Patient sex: M
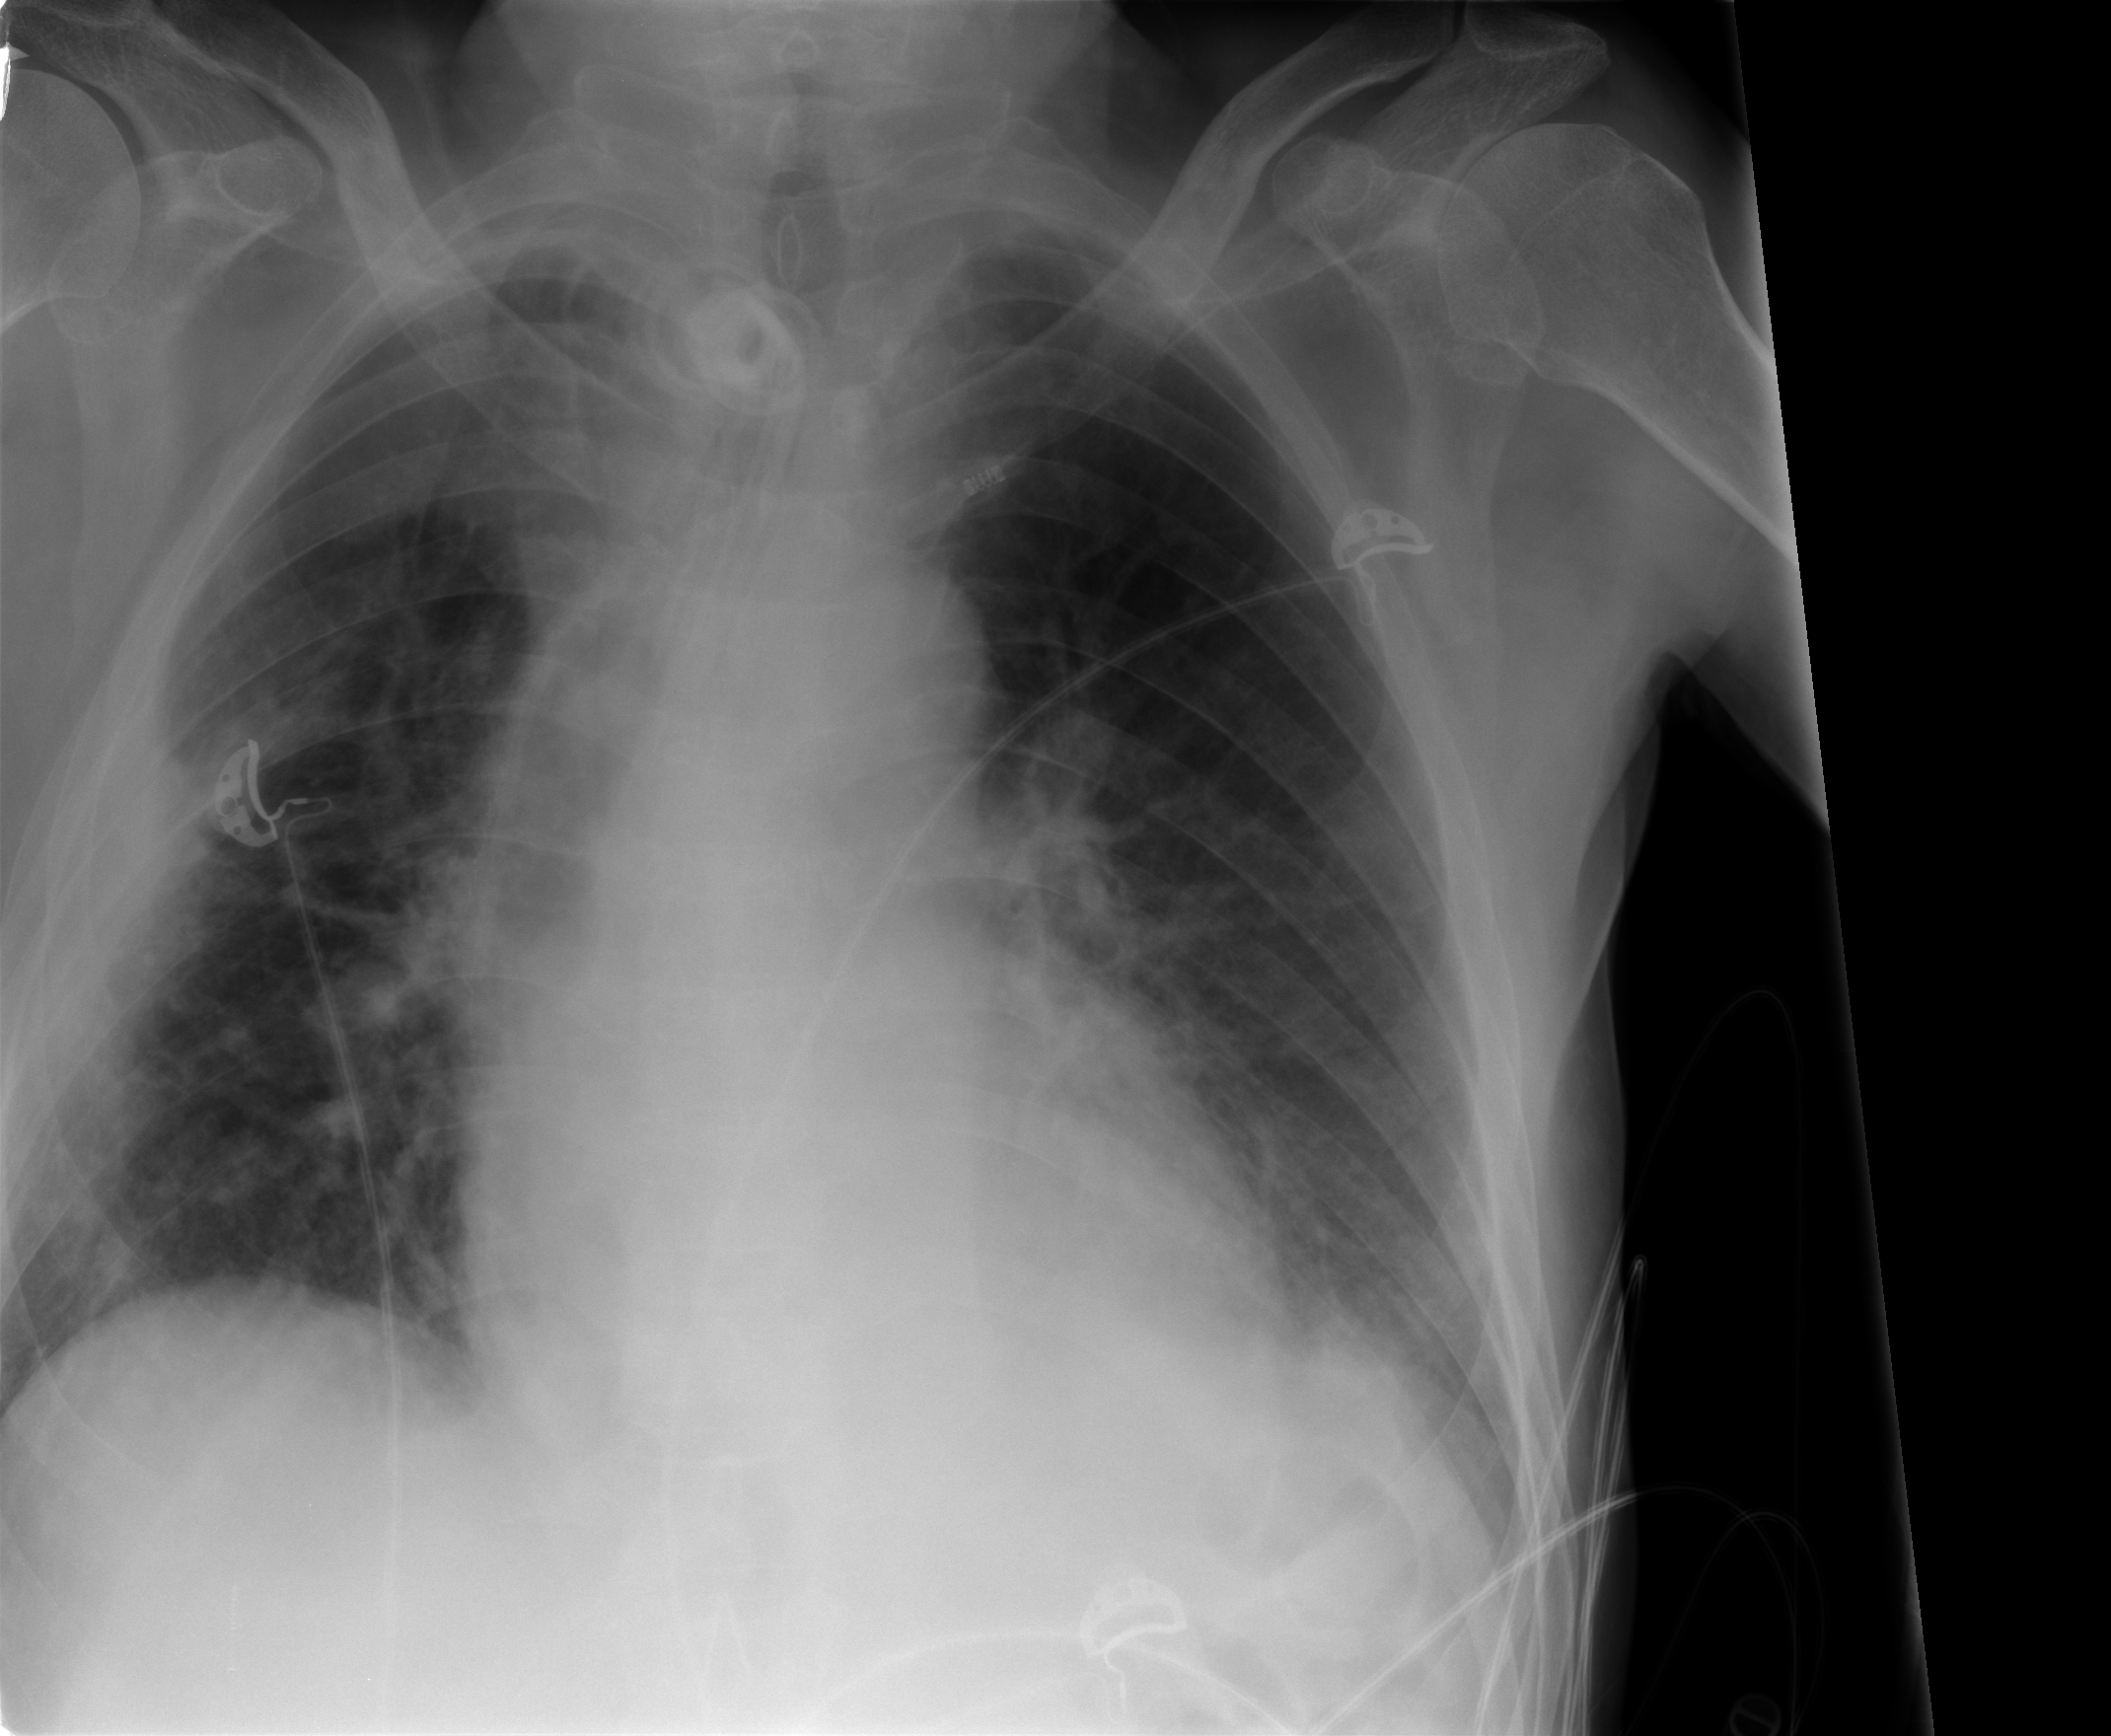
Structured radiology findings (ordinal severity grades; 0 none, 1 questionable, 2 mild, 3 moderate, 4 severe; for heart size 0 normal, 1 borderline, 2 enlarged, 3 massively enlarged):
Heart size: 0
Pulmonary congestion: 2
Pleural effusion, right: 2
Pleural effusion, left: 2
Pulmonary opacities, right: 2
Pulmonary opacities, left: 0
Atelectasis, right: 2
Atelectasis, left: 3